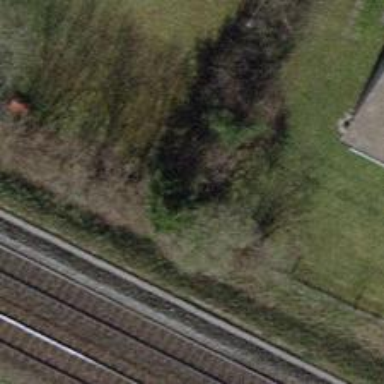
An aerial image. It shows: Hedge barrier.